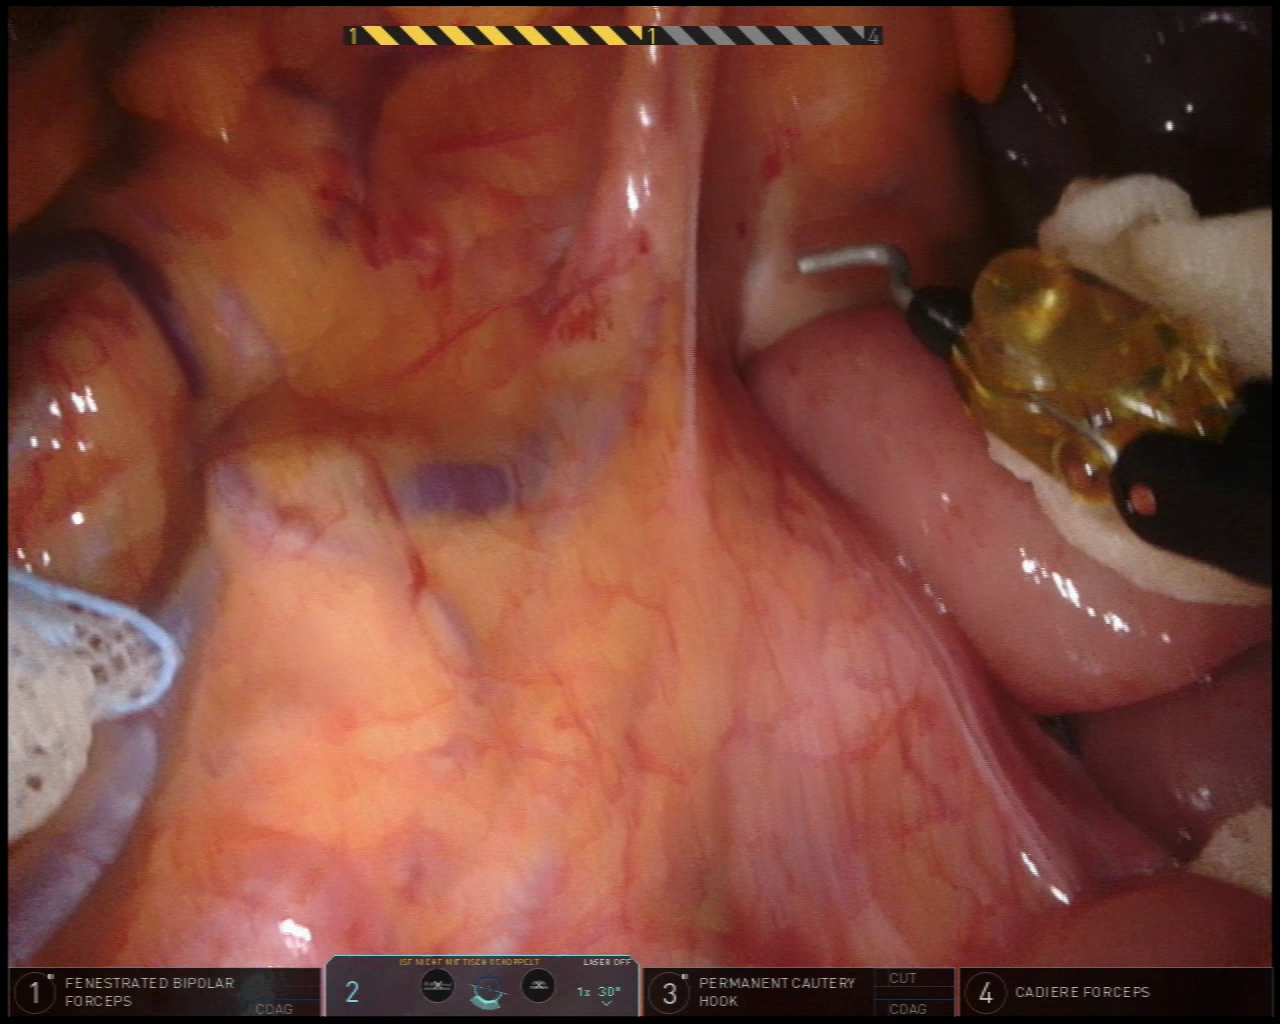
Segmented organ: small_intestine
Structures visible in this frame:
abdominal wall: yes
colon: no
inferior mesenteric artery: no
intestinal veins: yes
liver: no
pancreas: no
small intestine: yes
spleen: no
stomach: no
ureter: no
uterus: no
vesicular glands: no